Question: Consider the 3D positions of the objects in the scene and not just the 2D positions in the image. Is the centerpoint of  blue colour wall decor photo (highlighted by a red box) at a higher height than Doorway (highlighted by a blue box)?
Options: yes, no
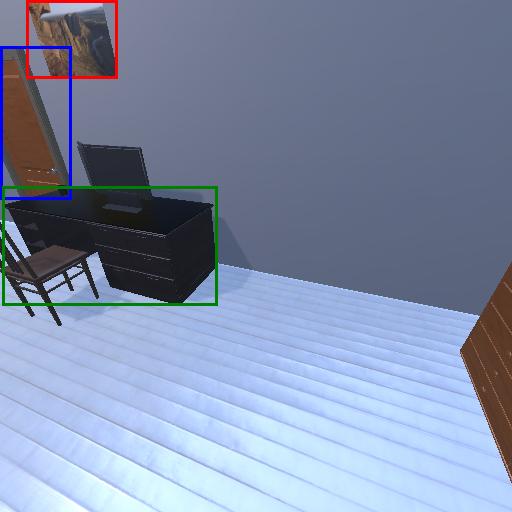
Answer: yes